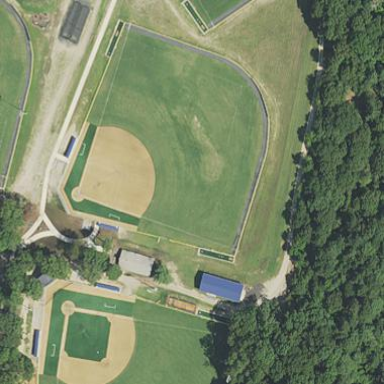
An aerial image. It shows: Baseball pitch for leisure land activities.